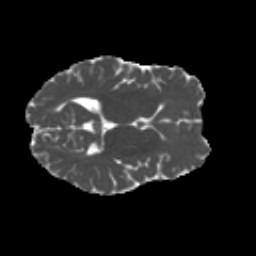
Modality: MD
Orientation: axial
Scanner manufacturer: siemens
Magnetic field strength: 3 T
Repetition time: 4.16 s
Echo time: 0.0806 s